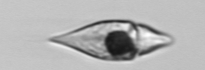
Label: Amphidinium